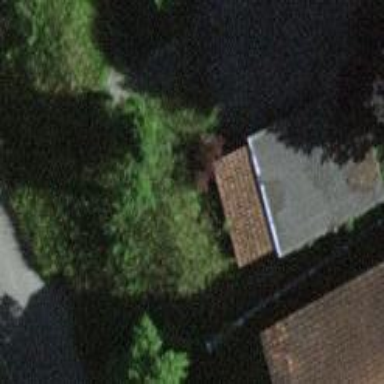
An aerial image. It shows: Garage.